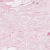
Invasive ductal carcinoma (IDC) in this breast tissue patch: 0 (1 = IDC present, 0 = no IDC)